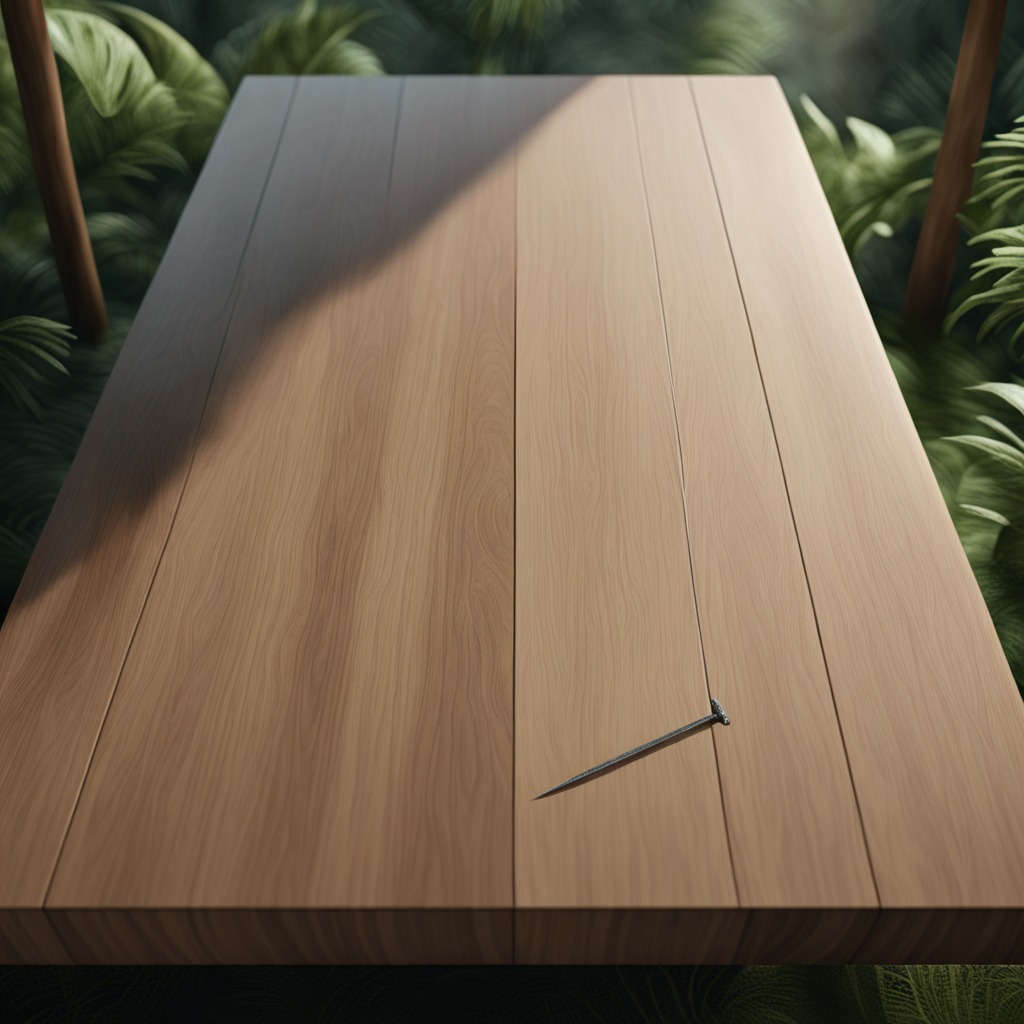
An iron nail lies on the wooden table.